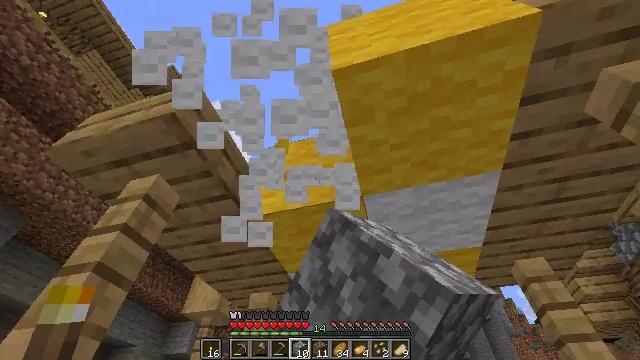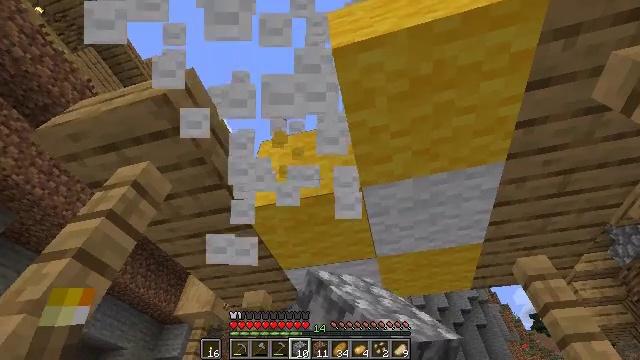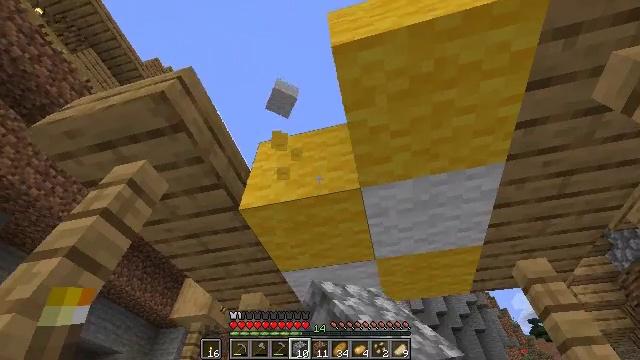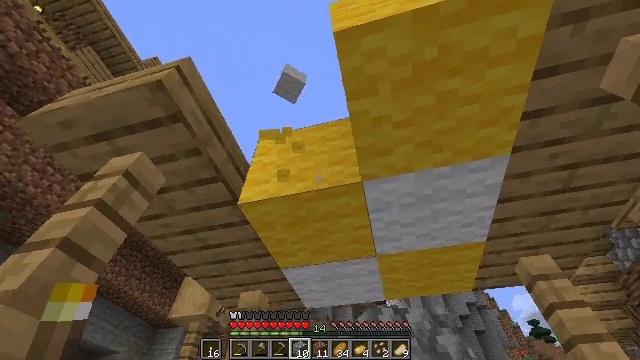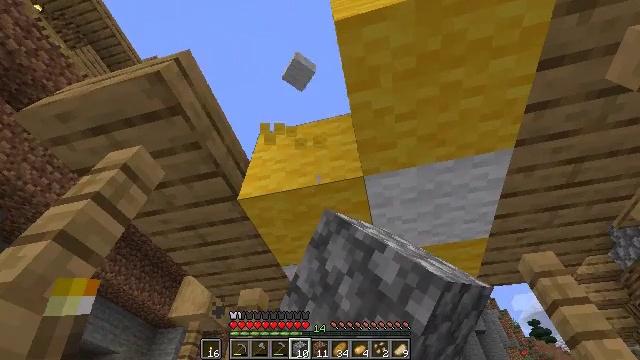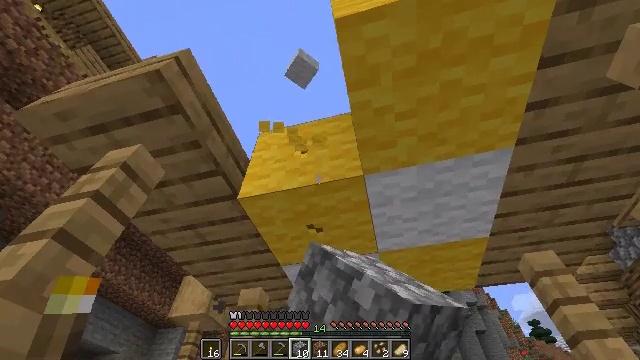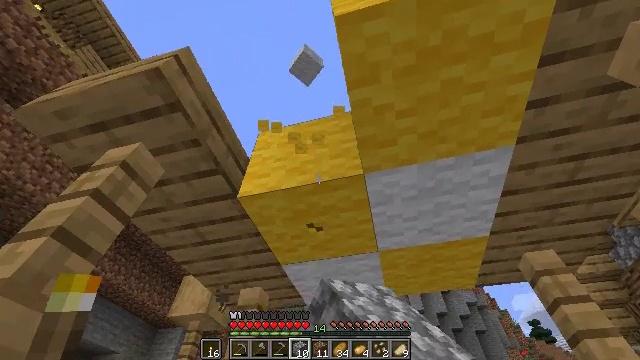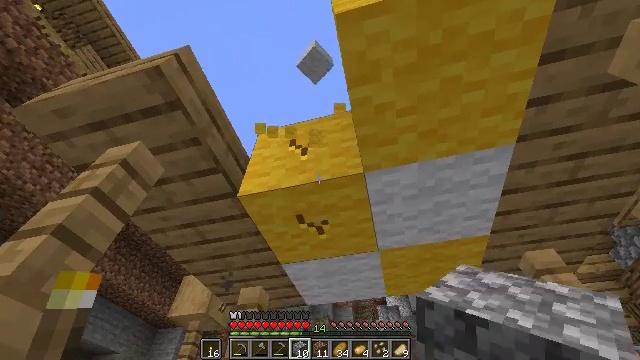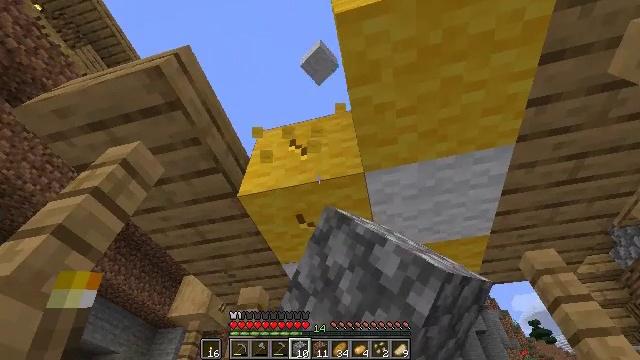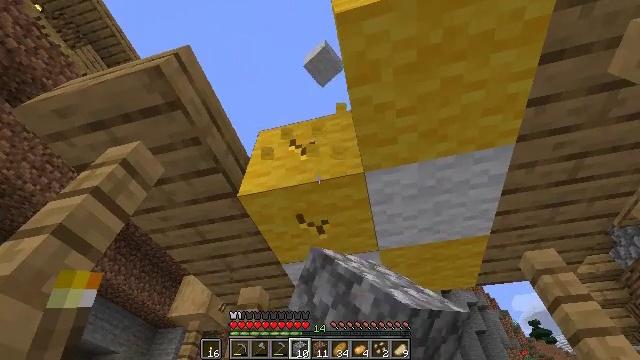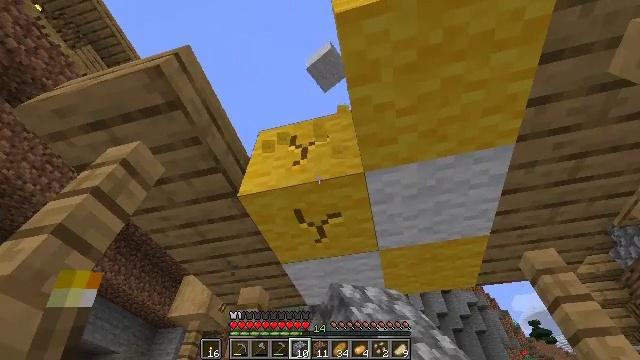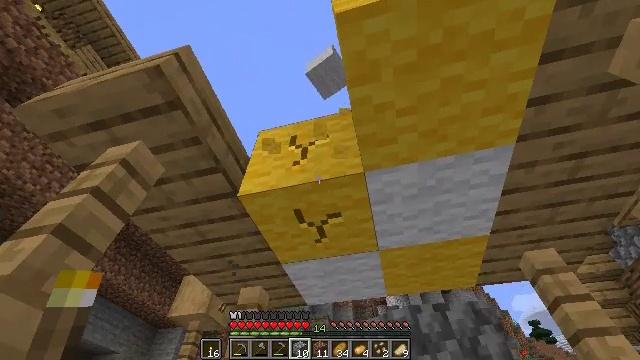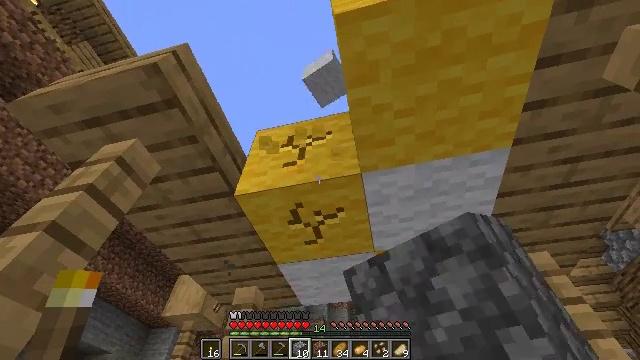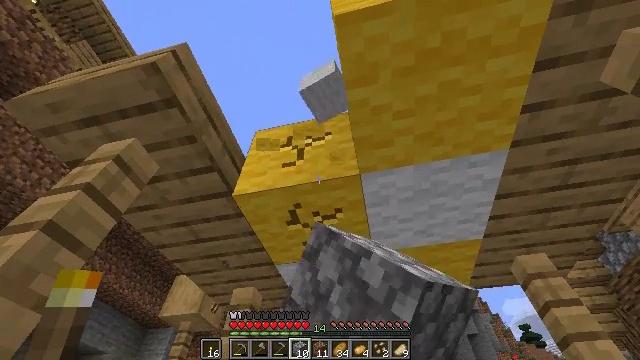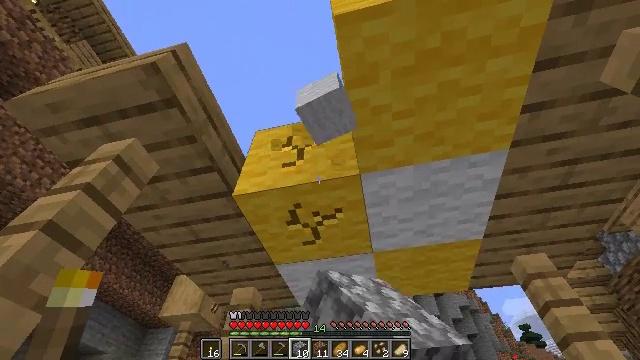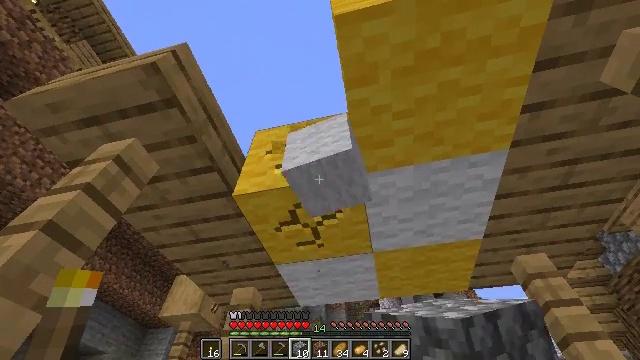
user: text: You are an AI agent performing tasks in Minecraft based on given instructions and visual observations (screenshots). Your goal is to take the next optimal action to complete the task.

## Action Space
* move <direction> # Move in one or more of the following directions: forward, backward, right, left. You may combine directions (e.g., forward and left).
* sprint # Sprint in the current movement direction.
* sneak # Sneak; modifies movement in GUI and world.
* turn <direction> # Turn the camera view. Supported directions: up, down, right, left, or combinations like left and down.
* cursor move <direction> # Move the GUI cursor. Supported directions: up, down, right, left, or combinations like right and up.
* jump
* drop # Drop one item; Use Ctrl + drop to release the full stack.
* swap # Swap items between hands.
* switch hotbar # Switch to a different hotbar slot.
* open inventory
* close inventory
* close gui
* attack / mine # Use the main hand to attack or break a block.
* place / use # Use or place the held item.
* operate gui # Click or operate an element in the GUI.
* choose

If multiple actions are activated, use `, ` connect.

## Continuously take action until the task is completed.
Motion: motion action
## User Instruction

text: Collect yellow wool by breaking it.
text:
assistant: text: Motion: attack / mine
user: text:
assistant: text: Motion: attack / mine
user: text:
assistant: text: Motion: attack / mine
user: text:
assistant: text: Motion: attack / mine
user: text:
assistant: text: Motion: attack / mine
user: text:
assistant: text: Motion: attack / mine
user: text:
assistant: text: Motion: attack / mine
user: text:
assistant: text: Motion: attack / mine
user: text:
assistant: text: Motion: attack / mine
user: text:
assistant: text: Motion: attack / mine
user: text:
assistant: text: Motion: attack / mine
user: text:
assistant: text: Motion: turn right, attack / mine
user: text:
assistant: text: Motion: attack / mine
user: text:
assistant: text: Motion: attack / mine
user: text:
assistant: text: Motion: attack / mine
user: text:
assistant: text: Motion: attack / mine
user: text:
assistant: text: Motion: attack / mine
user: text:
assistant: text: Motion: attack / mine
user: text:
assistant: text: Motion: attack / mine
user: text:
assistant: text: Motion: attack / mine
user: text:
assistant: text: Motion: attack / mine
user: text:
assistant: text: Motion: attack / mine
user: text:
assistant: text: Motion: attack / mine
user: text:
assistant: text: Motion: attack / mine
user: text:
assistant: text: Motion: attack / mine
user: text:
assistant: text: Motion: attack / mine
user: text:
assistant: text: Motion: turn right, attack / mine
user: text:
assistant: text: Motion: turn right, attack / mine
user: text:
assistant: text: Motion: turn right, attack / mine
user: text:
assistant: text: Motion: turn right, attack / mine